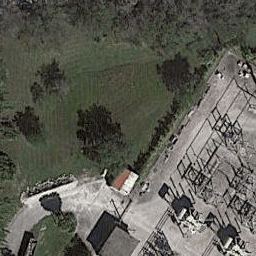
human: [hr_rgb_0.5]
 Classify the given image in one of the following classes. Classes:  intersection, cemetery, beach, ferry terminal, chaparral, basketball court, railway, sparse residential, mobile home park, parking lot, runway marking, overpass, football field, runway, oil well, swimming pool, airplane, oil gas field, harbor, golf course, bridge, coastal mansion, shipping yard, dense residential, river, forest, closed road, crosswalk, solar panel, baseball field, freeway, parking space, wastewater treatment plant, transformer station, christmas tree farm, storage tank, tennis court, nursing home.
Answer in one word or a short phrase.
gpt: transformer station